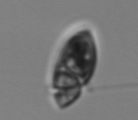
Label: Katodinium_or_Torodinium